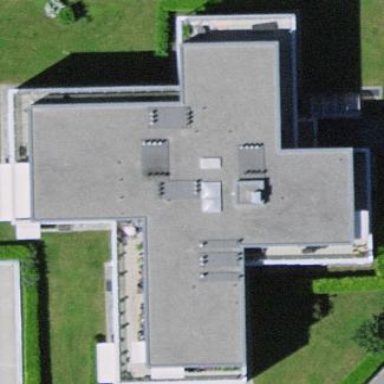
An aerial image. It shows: Residential building.